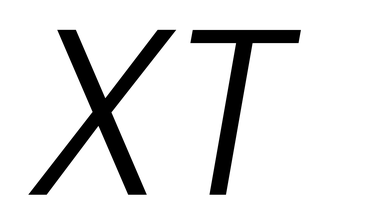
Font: Poppins-LightItalic